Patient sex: M
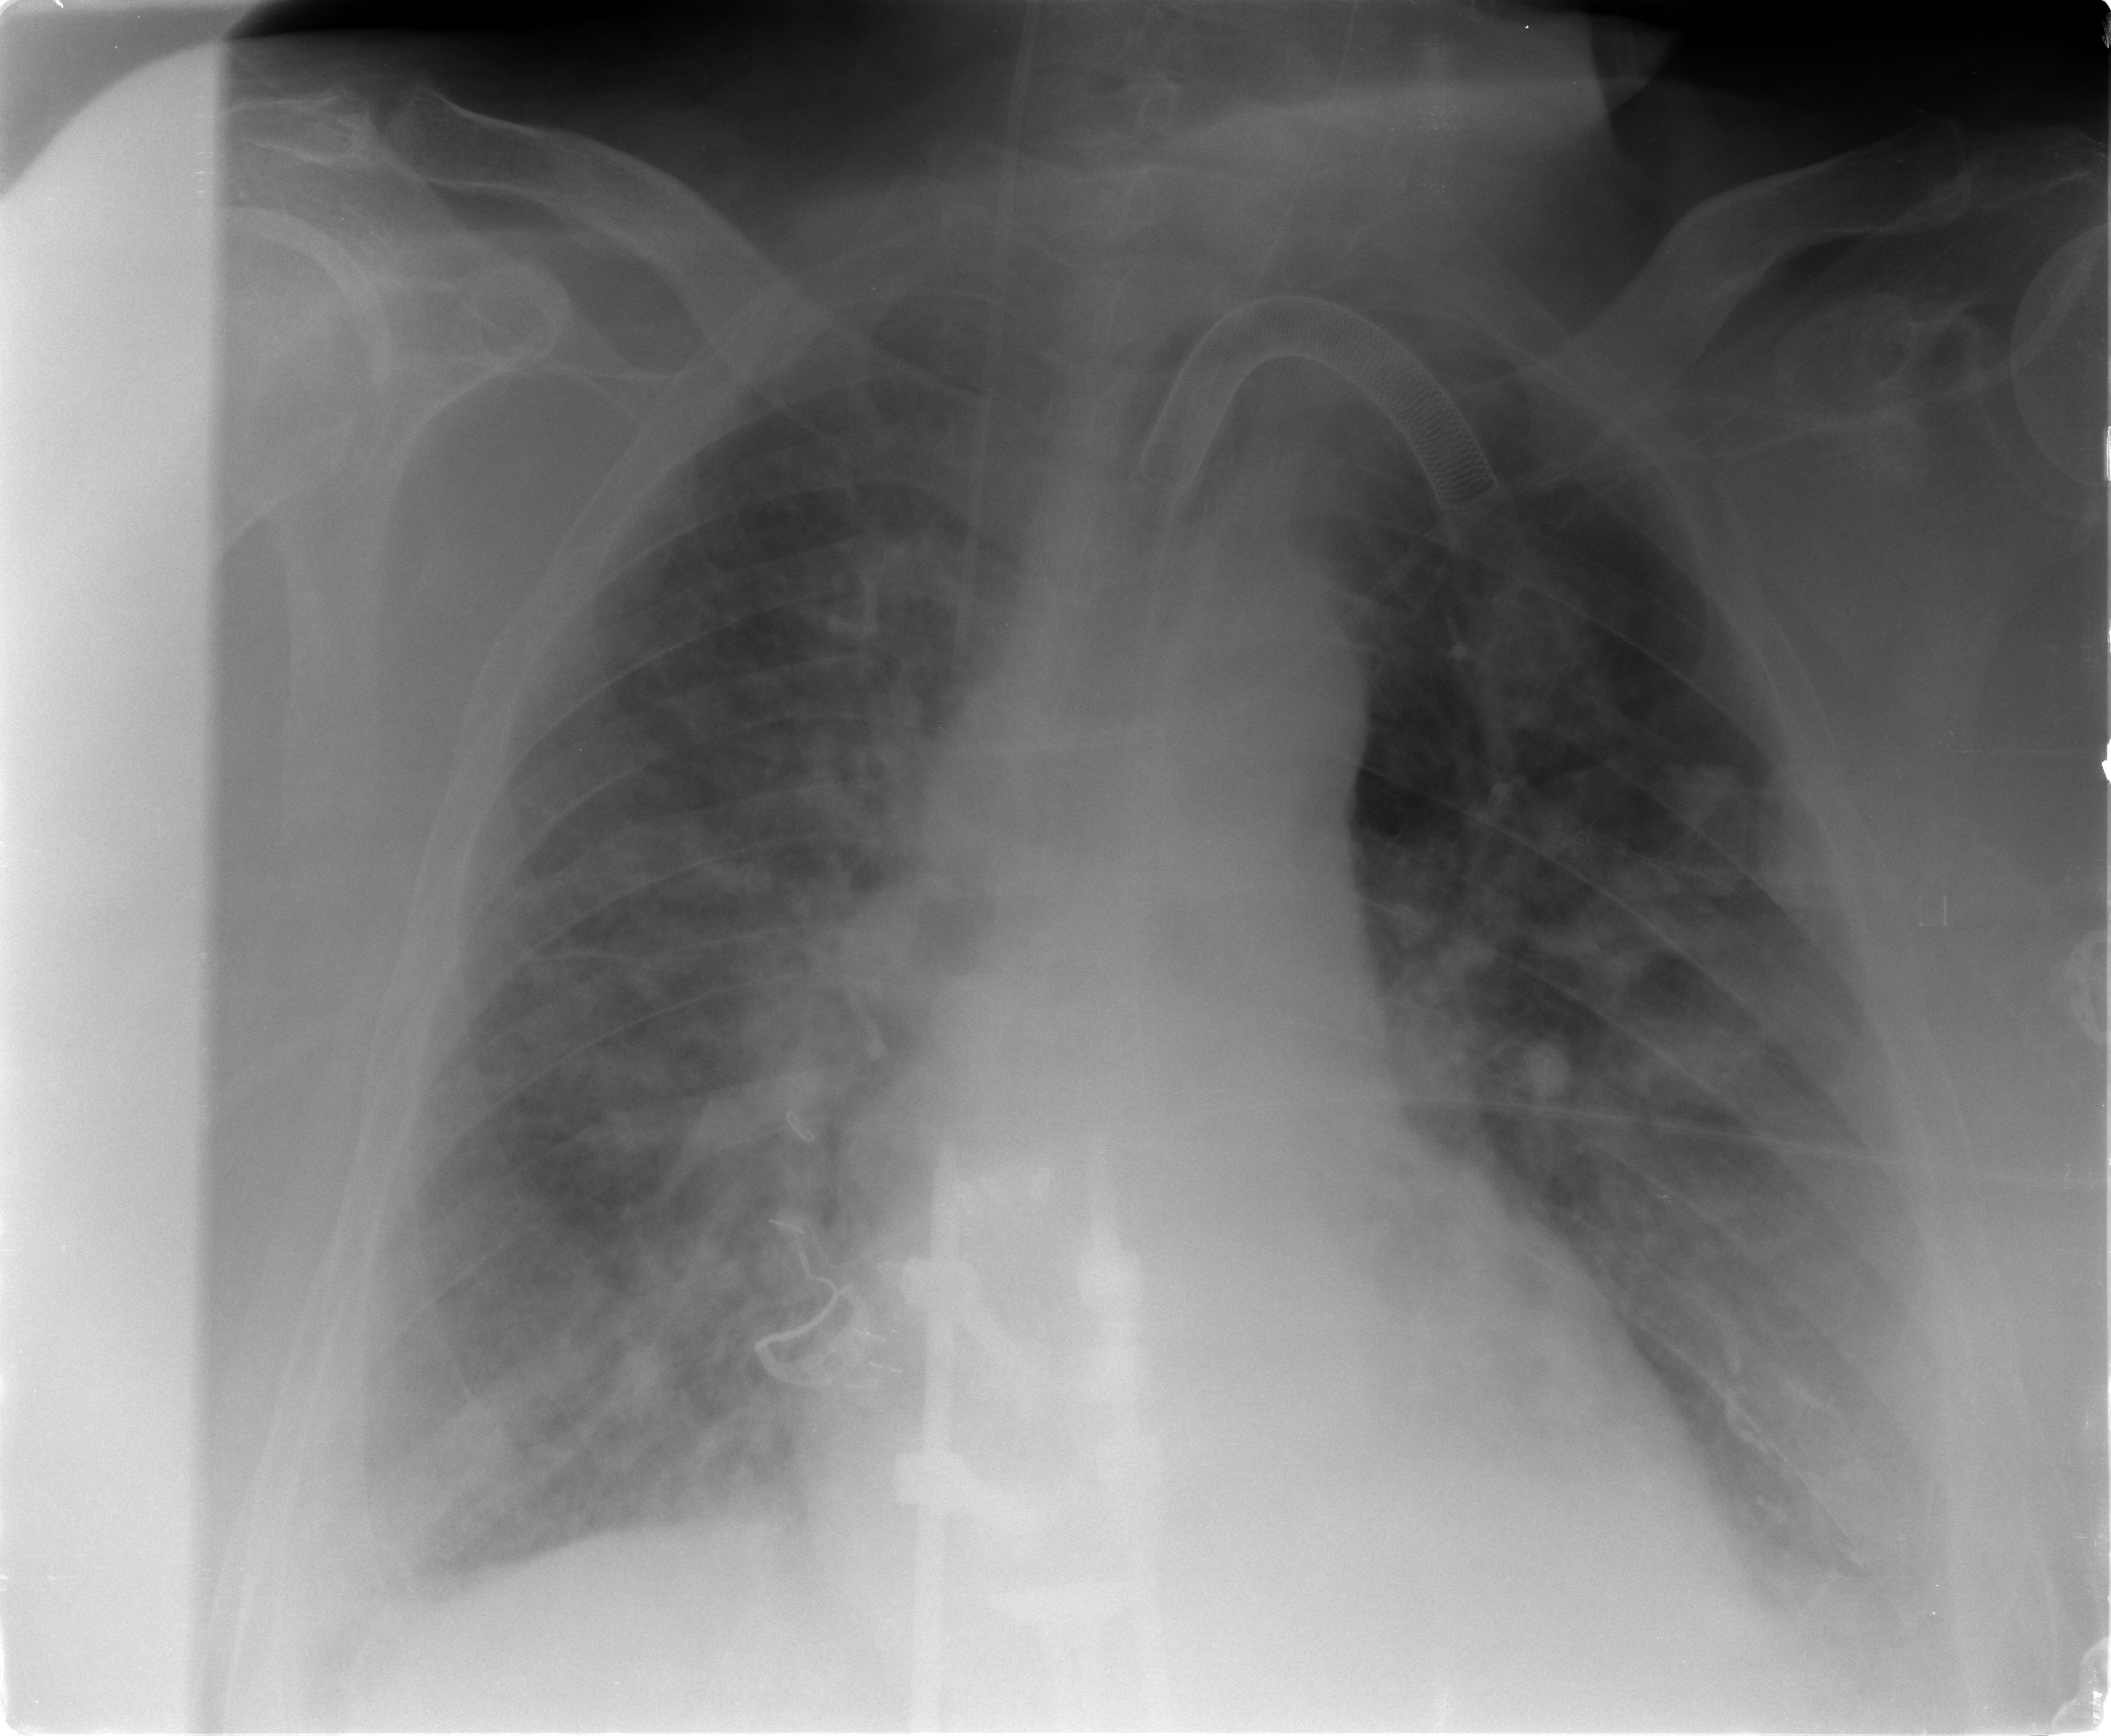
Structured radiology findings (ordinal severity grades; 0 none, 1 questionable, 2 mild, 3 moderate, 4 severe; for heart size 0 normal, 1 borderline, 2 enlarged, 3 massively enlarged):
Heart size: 1
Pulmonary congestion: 2
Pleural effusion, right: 2
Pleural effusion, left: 2
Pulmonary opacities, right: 3
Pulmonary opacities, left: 2
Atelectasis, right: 2
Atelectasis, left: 2